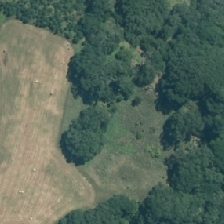
Land cover: low_producing_grassland